Current action and preconditions to check: trajectory_clear

Your task: For each precondition in the list above, predict whether it will hold at this action.

Consider the current scene as observed from the mobile robot's camera, and analyze the predicted future states of all dynamic agents (e.g., people, animals, vehicles, or any moving entities) within the NEXT SECOND.

IMPORTANT: Only answer "very likely" if you are absolutely certain—based on strong, clear evidence—that a dynamic agent will violate the precondition in the predicted future state. Do NOT answer "very likely" for unlikely, ambiguous, or low-probability risks.

Ask yourself for each precondition: Is there a high probability, with clear and convincing evidence, that the predicted future states of any dynamic agent will interfere with the predicted future state of the currently executing action within the NEXT SECOND, causing that precondition to fail?

Assess the risk level based on these predictions. Use "likely" or "very likely" if motions create a clear risk of interference.

Use "neutral" or "improbable" if agents are nearby but their predicted paths are clearly diverging or non-conflicting.

Failure Risk Categories: "very improbable", "improbable", "neutral", "likely", "very likely"

Answer Format: Output ONLY the probability_of_failure value from these categories: "very improbable", "improbable", "neutral", "likely", "very likely"

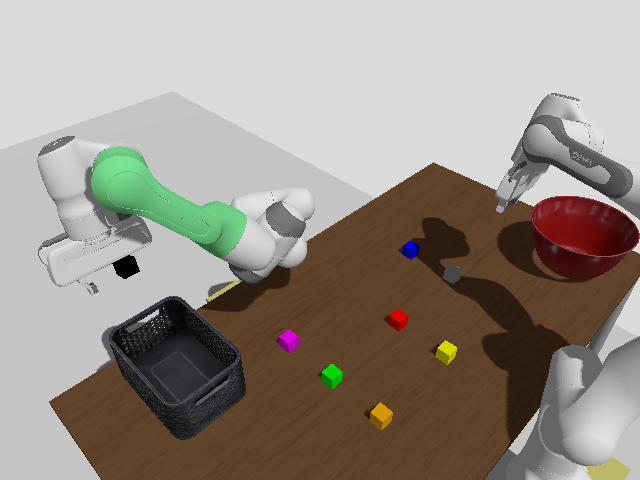

Answer: very improbable